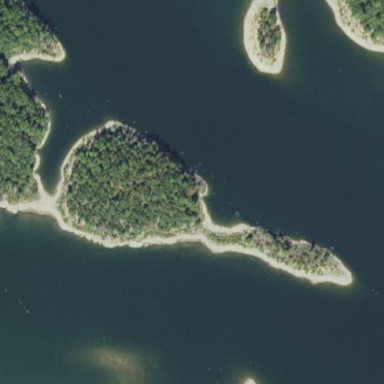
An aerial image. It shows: Islet surrounded by forest.